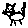
Label: cat